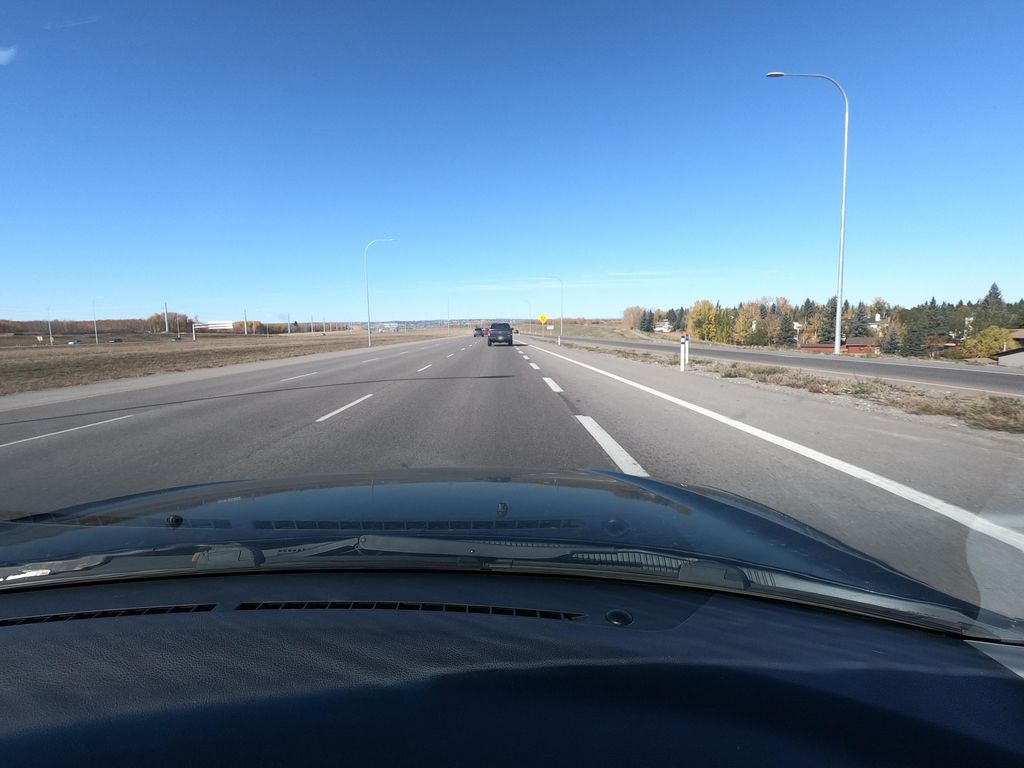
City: calgary